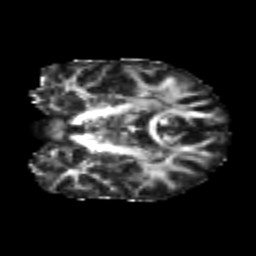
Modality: FA
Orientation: coronal
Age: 22
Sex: male
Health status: healthy
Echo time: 0.074 s